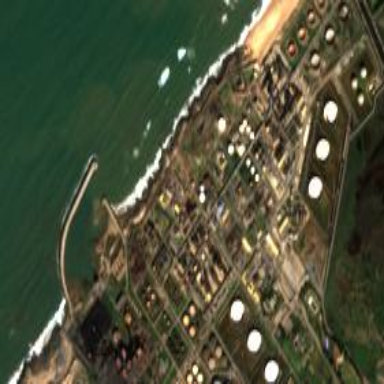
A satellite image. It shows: Industrial site with fence. It is refinery.